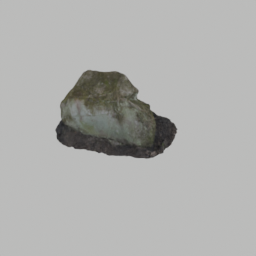
Label: nature